Interaction volume radius: 10 \u00c5
Interaction volume height: 50 \u00c5
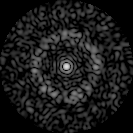
Disorder parameter: 0.8387